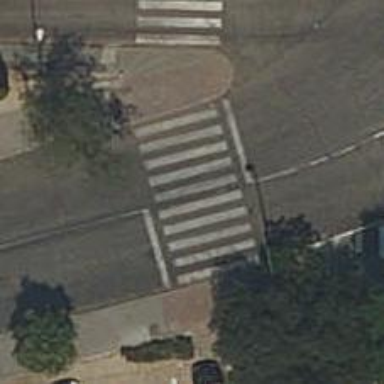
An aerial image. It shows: Road with traffic signals at the crossing.